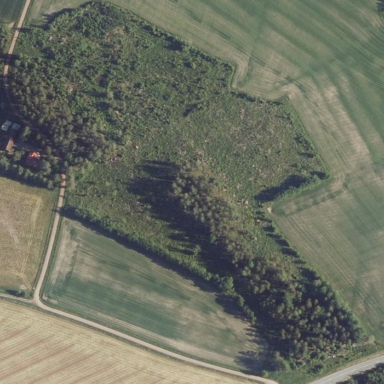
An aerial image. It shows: Beautiful woodland area.